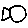
Label: fish